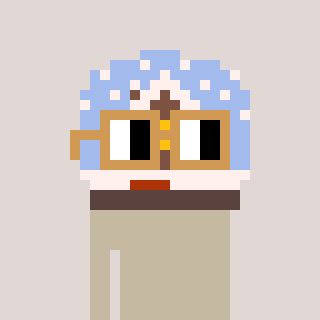
a pixel art character with square brown glasses, a snow globe-shaped head and a bege-colored body on a warm background